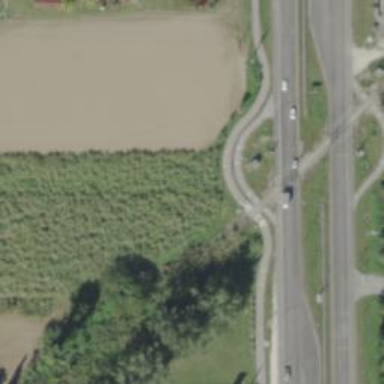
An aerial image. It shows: Asphalt cycleway.